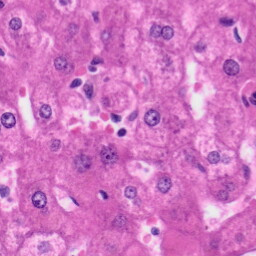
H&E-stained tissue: Liver